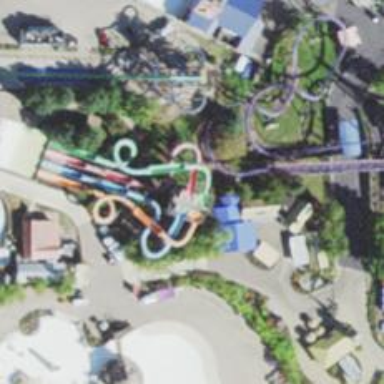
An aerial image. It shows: Water slide attraction.